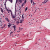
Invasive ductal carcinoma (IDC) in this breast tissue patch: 0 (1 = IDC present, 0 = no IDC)